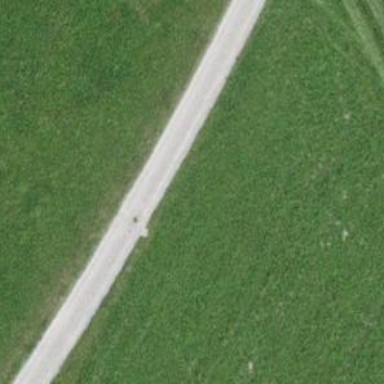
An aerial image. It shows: Compacted track with grade2 level.